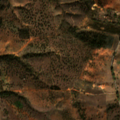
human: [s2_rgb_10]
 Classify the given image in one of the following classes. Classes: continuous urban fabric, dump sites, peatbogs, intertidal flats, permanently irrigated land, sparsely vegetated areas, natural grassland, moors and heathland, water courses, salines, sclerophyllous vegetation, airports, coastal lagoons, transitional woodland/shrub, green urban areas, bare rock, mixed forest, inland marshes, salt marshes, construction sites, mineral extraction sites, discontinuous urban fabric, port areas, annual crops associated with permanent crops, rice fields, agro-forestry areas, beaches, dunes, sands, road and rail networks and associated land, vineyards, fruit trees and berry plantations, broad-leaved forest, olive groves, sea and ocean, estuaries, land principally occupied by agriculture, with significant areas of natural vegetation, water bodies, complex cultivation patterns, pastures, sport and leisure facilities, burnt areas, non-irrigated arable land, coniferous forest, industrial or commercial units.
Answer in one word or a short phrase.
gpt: non-irrigated arable land, complex cultivation patterns, agro-forestry areas, transitional woodland/shrub